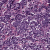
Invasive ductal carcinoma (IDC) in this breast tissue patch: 1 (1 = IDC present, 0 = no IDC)